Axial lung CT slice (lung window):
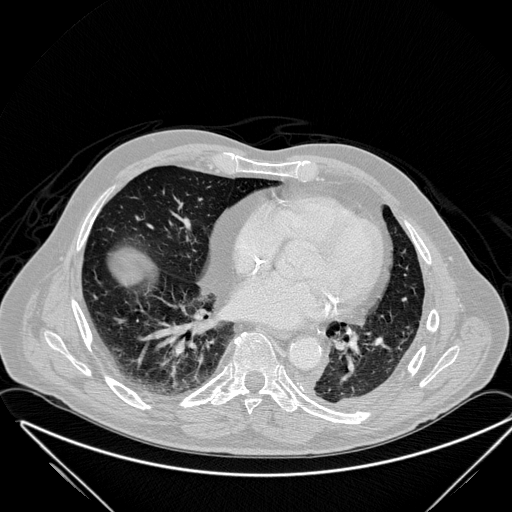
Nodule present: no